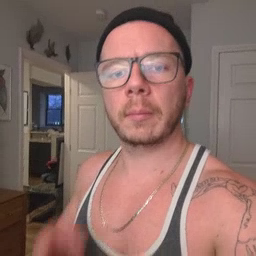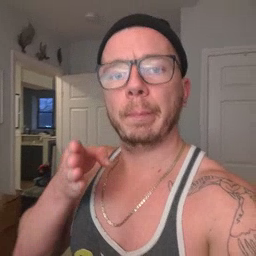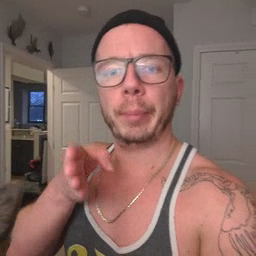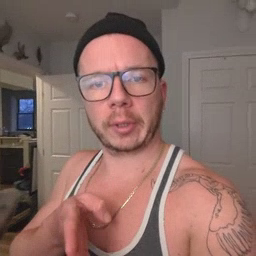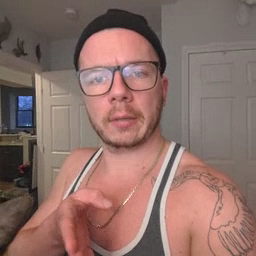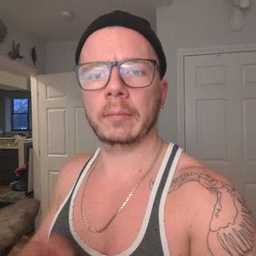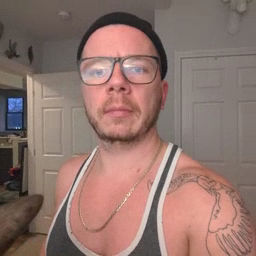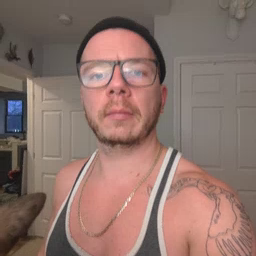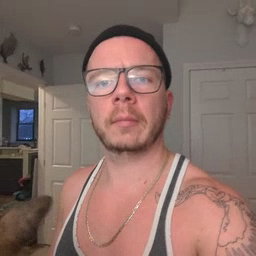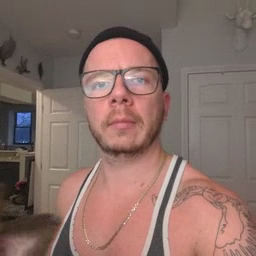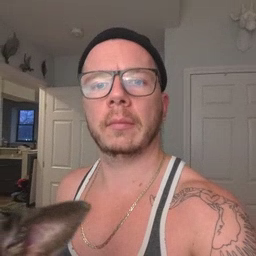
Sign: person